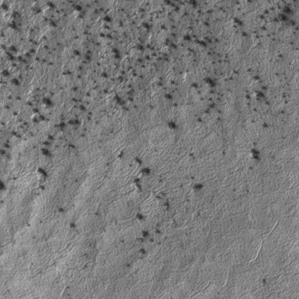
Label: frost